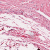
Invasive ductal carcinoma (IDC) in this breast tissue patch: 0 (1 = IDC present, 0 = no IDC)